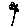
Label: flower